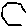
Label: hexagon